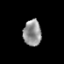
Tissue: prostate
Cell type: Epithelial cells
Senescence score: 0.3319
Nuclear area (px): 463
Mean DAPI intensity: 145.976